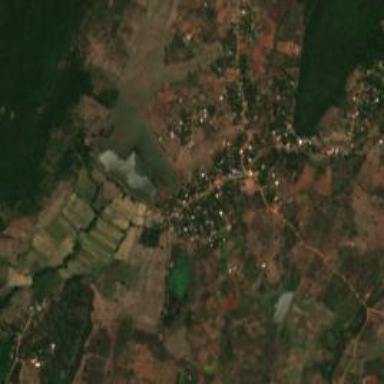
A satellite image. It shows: Village.